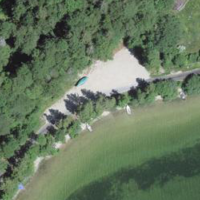
EUNIS habitat code: 41
Species observed at this site:
Lathyrus vernus
Cardamine heptaphylla
Pimpinella major
Juniperus communis
Vincetoxicum hirundinaria
Populus tremula